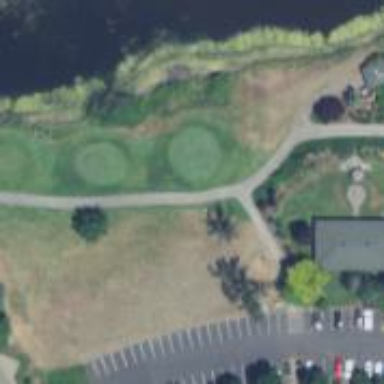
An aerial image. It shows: Golf cartpath that is also road path.